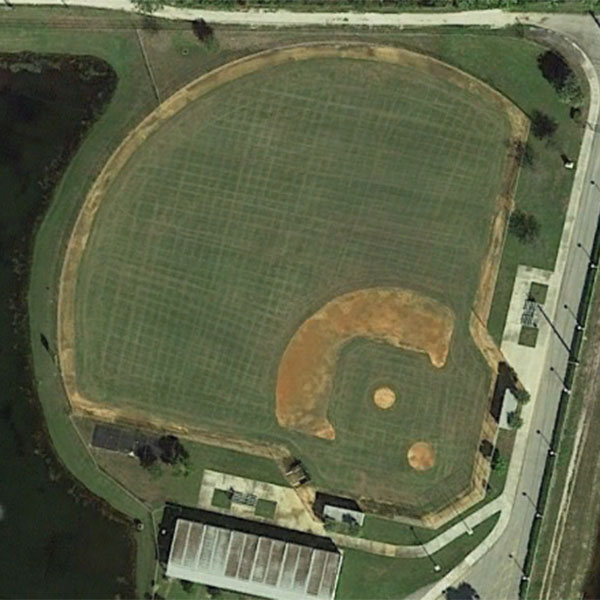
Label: BaseballField